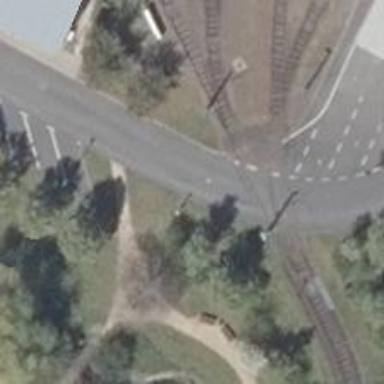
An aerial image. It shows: Railway signal.